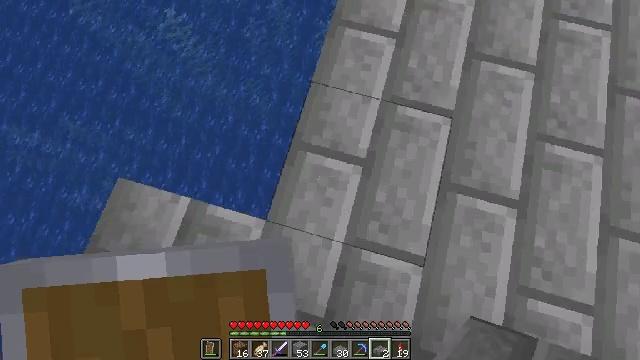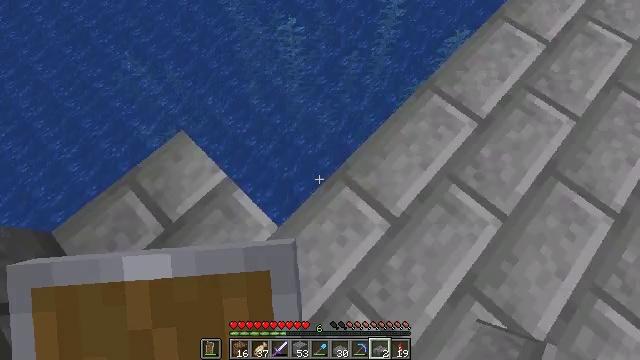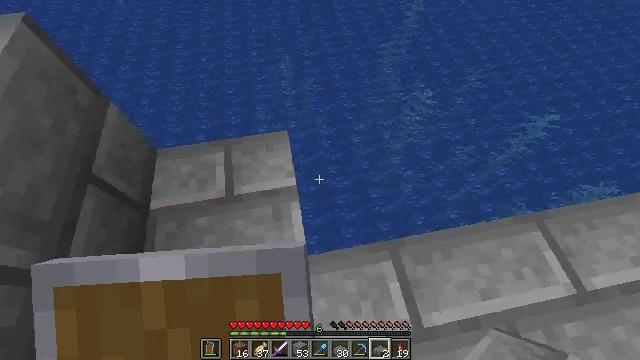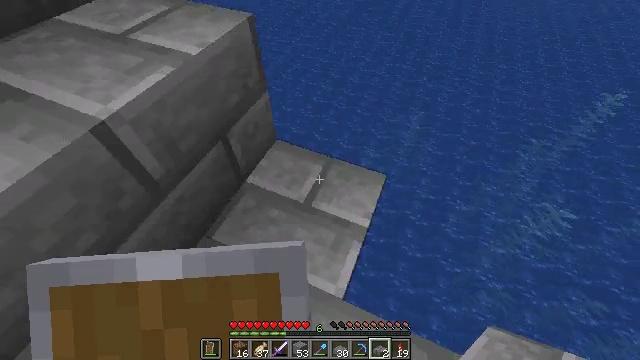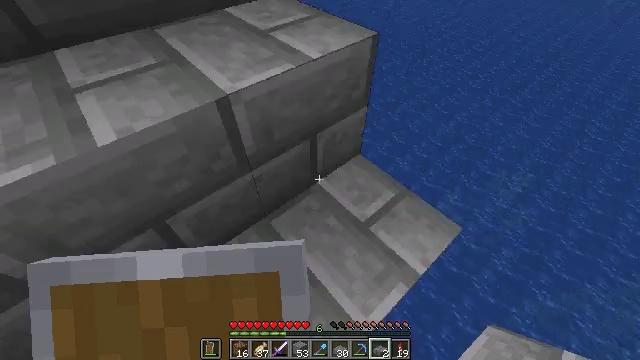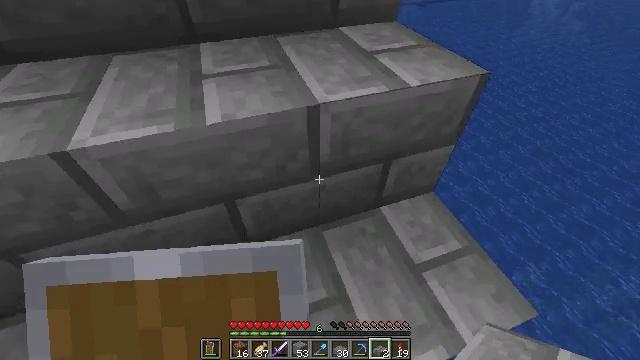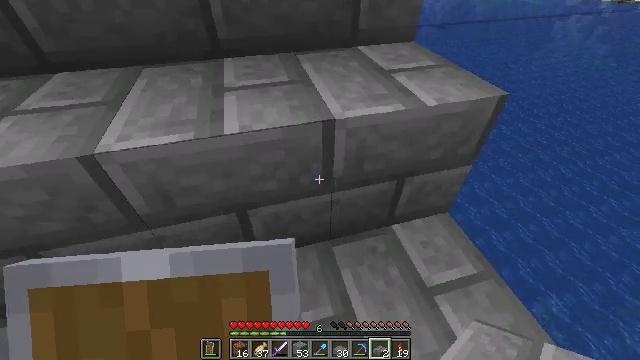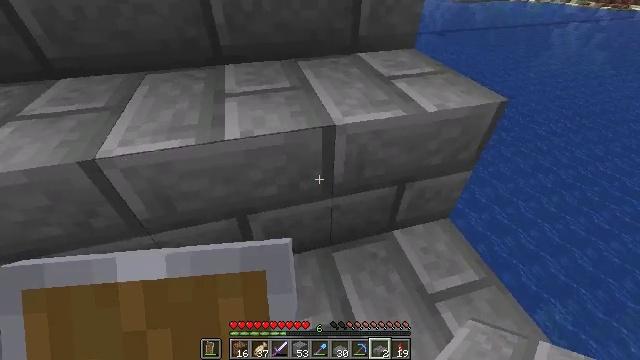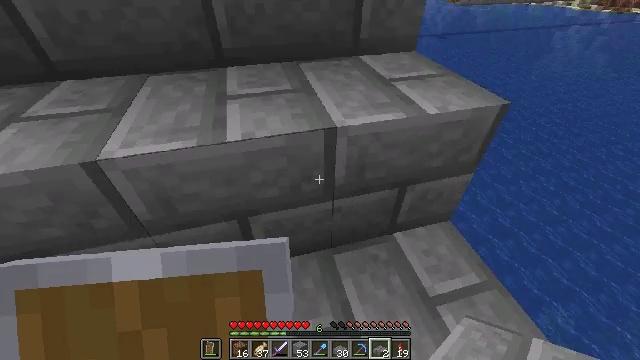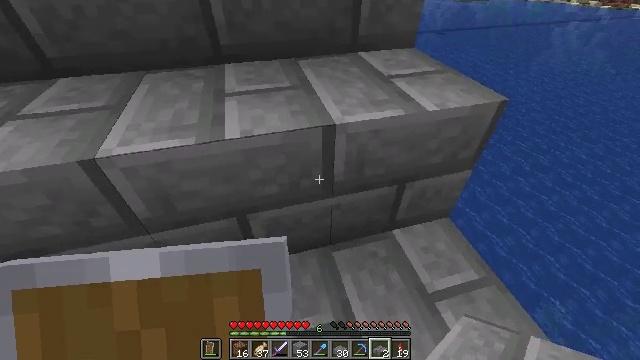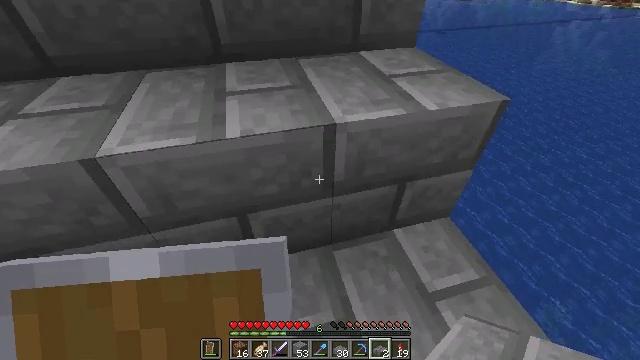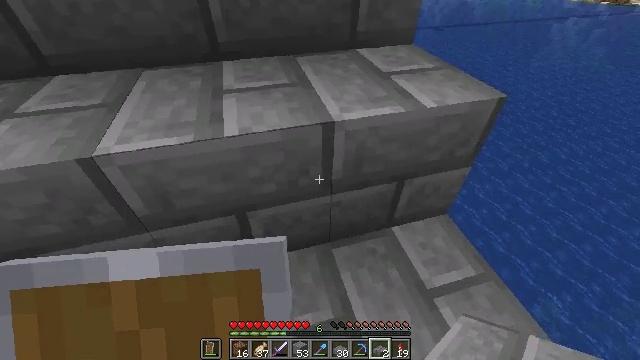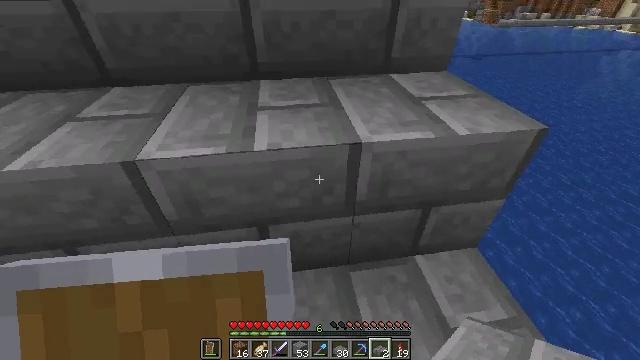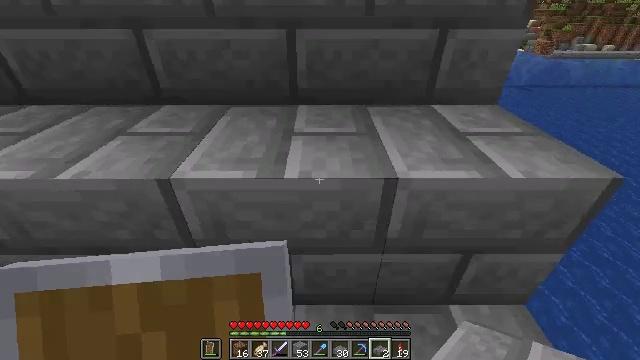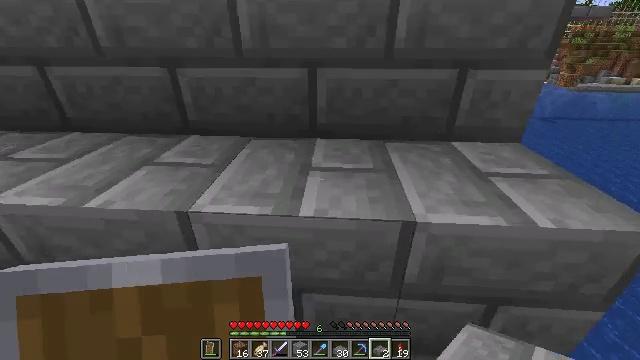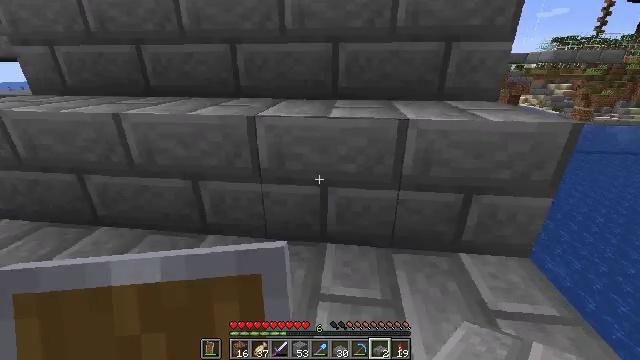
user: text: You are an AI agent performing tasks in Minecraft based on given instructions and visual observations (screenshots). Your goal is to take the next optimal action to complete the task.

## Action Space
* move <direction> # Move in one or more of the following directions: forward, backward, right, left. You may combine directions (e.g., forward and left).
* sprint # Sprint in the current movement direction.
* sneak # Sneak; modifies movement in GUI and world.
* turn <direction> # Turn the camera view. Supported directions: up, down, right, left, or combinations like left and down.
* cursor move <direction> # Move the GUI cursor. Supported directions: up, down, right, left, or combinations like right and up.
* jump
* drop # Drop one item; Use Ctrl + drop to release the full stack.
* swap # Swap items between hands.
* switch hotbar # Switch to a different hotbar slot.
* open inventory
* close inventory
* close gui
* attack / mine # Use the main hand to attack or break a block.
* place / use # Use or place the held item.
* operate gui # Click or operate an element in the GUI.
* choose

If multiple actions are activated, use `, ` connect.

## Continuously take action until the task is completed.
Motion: motion action
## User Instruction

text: Form stone brick slabs from stone bricks in the table.
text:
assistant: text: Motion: turn left and up
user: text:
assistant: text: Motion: turn left and up
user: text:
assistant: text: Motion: turn left and up
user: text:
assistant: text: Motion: turn left and up
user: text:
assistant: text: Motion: turn left and up
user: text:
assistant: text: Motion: turn left and up
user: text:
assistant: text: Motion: turn up
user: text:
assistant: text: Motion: no_op
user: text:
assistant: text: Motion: no_op
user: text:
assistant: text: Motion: no_op
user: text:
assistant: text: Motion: no_op
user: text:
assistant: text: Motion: turn left and up
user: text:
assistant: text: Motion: move forward, turn left and up
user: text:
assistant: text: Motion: move forward, turn left and up, jump
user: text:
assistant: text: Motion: move forward, turn left and up, jump
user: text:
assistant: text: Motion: move forward, turn left and up, jump
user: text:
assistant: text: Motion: move forward, turn up, jump
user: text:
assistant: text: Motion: move forward
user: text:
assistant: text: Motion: move forward
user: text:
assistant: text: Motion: move forward
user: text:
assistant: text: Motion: move forward
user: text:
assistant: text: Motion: no_op
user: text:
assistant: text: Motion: no_op
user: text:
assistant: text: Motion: no_op
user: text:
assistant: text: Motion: no_op
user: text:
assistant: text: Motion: move forward, jump
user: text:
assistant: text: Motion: move forward, jump
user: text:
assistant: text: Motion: move forward, jump
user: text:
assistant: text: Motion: move forward, turn right and down, jump
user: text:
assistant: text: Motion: move forward, turn right and down